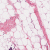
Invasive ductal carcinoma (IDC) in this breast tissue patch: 0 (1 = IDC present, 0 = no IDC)